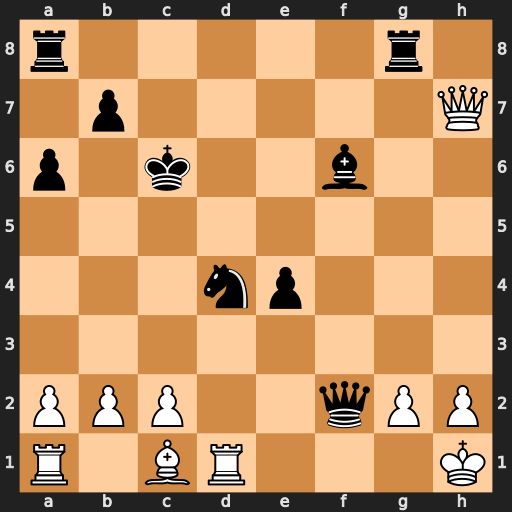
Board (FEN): r5r1/1p5Q/p1k2b2/8/3np3/8/PPP2qPP/R1BR3K
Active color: w
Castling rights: -
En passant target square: -
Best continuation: Qxe4+ Kb6 Be3